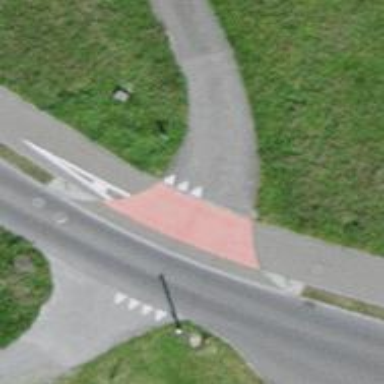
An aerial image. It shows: Asphalt cycleway.